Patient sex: M
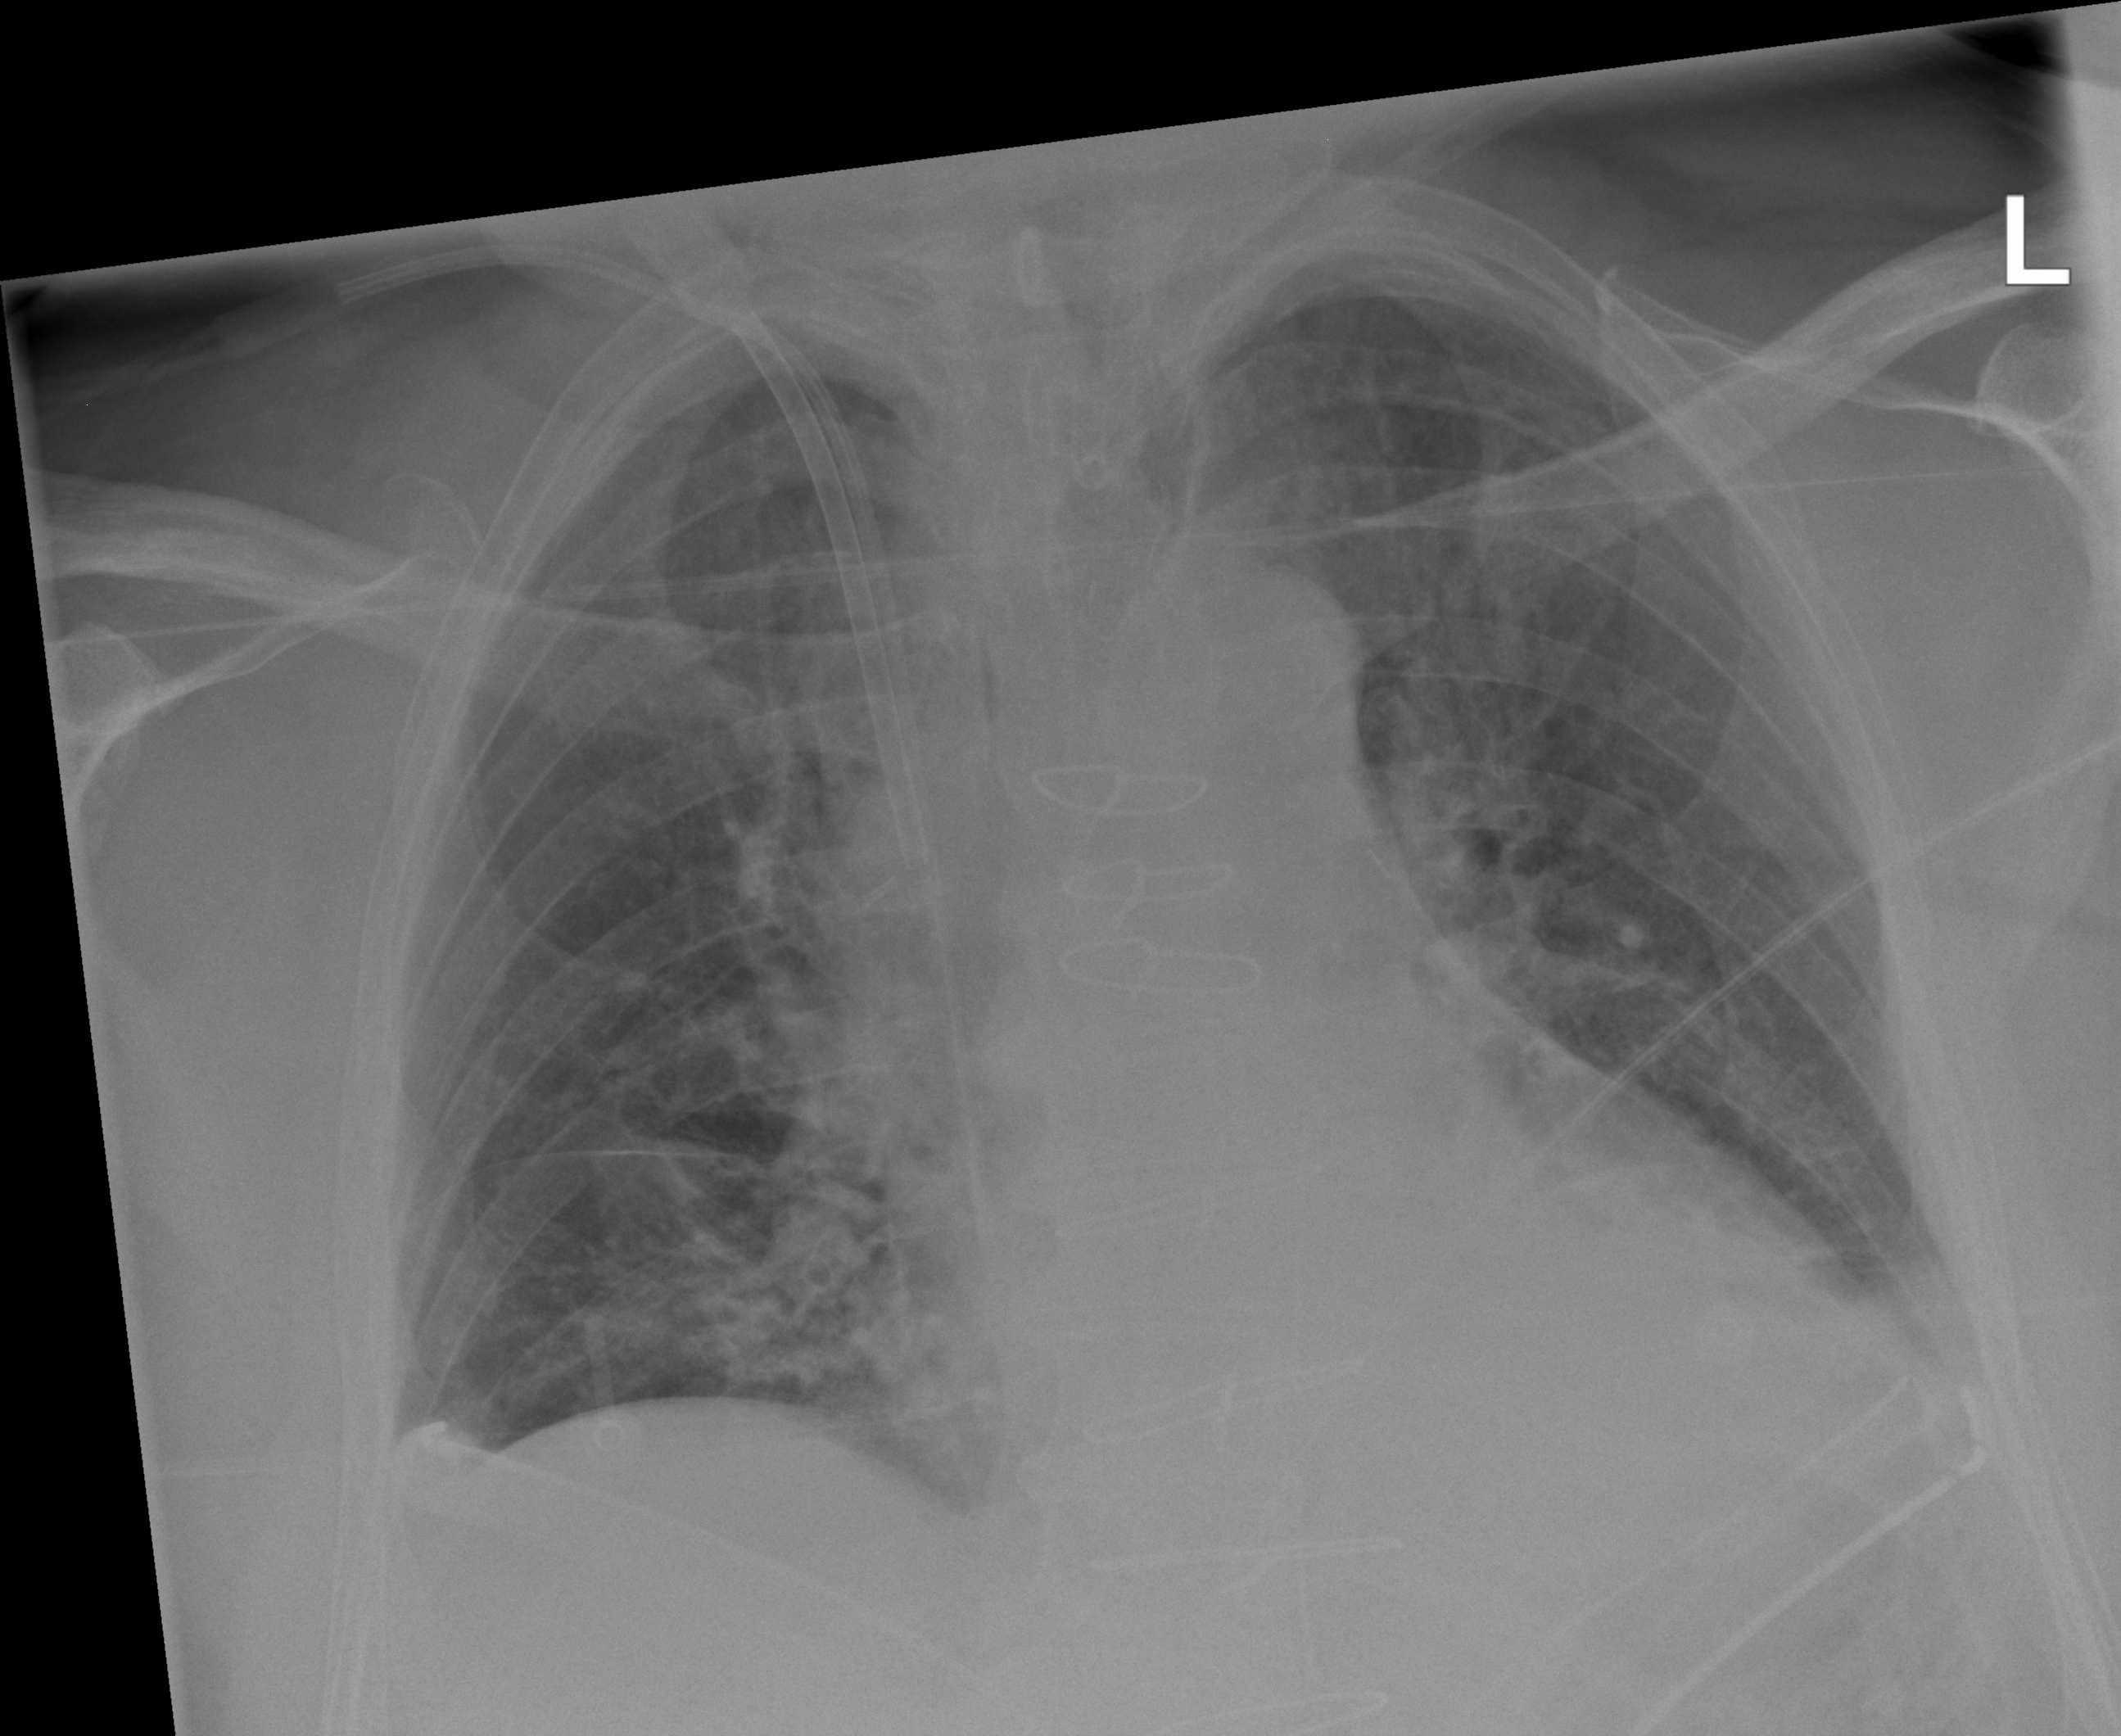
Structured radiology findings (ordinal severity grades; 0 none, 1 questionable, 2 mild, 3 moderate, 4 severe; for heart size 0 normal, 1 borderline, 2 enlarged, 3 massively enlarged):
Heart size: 2
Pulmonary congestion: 3
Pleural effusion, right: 0
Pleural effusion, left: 2
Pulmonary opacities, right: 3
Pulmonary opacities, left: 3
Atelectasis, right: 2
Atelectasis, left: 2